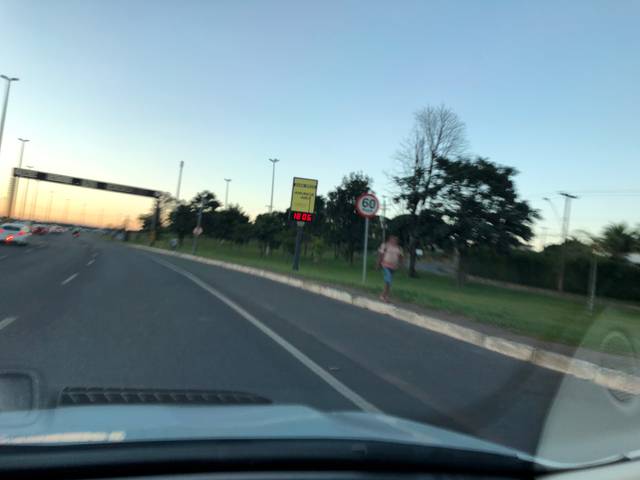
Region: Brazil
Coordinates: -15.832, -47.825